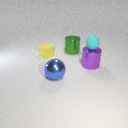
small yellow rubber cube behind large purple metal cylinder